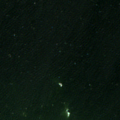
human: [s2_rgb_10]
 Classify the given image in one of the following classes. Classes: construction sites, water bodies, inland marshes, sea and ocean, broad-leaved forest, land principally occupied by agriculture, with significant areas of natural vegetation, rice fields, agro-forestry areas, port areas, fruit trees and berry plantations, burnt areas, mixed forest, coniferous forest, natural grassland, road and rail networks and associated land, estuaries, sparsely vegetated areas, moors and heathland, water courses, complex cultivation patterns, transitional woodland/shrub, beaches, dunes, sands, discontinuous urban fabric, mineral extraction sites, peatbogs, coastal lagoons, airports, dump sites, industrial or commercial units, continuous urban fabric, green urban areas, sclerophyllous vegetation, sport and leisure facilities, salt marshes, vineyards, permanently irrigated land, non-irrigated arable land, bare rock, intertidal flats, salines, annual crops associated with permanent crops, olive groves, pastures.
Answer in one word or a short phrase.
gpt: sea and ocean